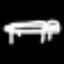
Label: bed